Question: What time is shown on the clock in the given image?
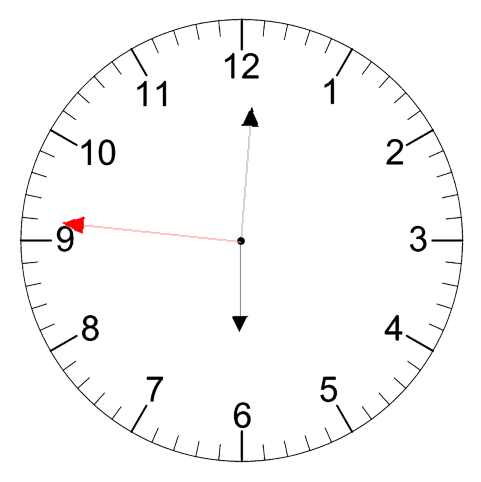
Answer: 06:00:46